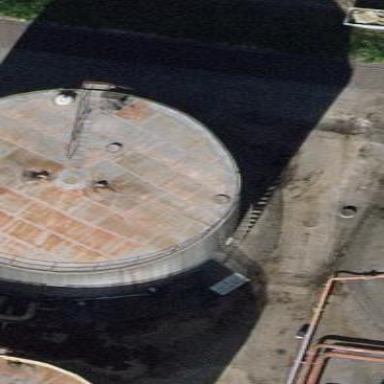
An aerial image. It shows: Industrial building with storage tank.